Question: Occasionally in firebug I'm unable to drill down into a variable expression when stepping through javascript code. Sometimes it's flukey behavior and I'll refresh the page and the next time through I am able to drill down. However with some variables I'm never able to. I'll give an example:
I'm using the google visualization api and I have the following code:
'''
var row = tableChart1.getSelection();
var test5 = queryWrapper1;
var dt = test5.currentDataTable;
var dv = test5.currentDataView;
var x = dv.getViewRowIndex(row[0].row);
var y = dt.getRowProperties(row[0].row);
alert(test5.currentDataTable.getRowProperty(row[0].row,"ticker"));
'''
The variable that I'm not able to drill down into is y. Here's the documentation for getRowProperties() (here's the link <URL>:
> Returns: Object Returns a map of all properties for the specified row. Note that the
properties object is returned by reference, so changing values in the
retrieved object changes them in the DataTable.
Any explanation as to why firebug won't let me examine the properties of the returned object would be much appreciated. Thanks.
Update: I'm using firebug 1.7.3.
Also here's a screen shot of what I'm seeing:
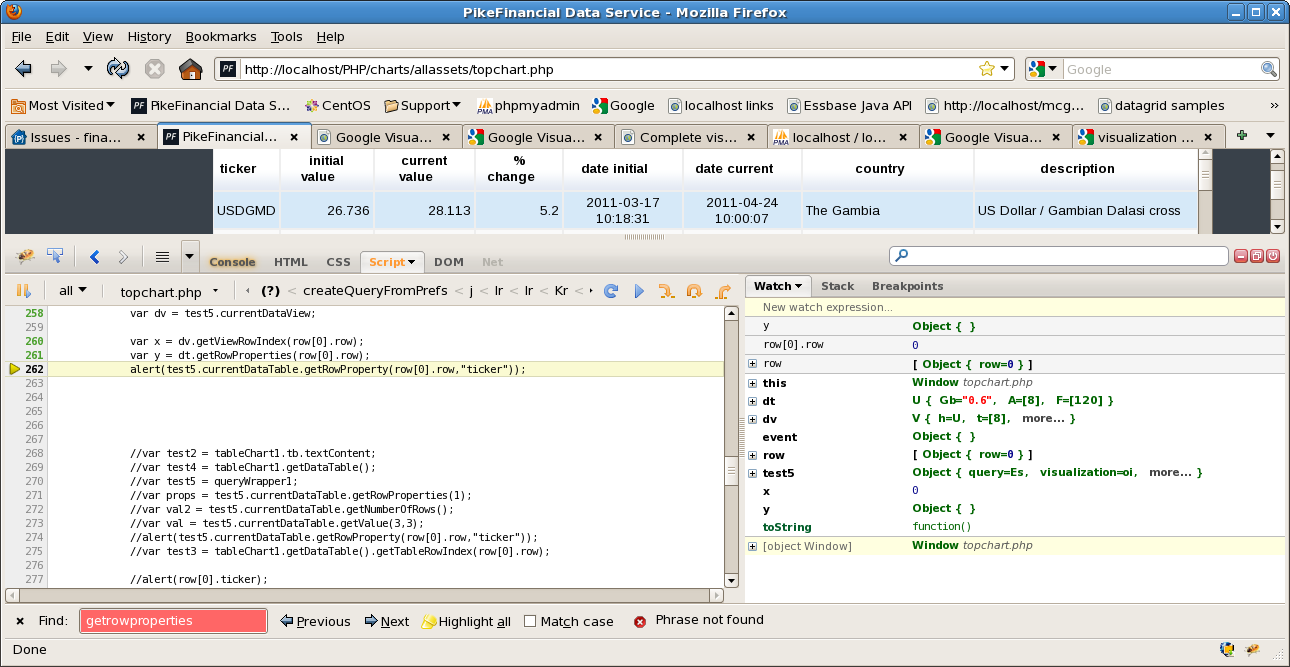
Answer: I tried testing it a bit with some example code from Google. It's not an issue with Firebug. The 'object' that gets returned from your call to 'dt.getRowProperties(row<URL> mentions that 'null' is returned if no such property exists. It seems that an empty object is returned for the related function 'getRowProperties', if there are no properties.
The properties of a row, column, or cell are used by some visualizations to change their behavior, as <URL>. You have to explicitly set these properties with the relevant functions.
If you want to test it out, to prove that it isn't Firebug, change the code like so:
'''
var row = tableChart1.getSelection();
var test5 = queryWrapper1;
var dt = test5.currentDataTable;
var dv = test5.currentDataView;
var x = dv.getViewRowIndex(row[0].row);
// Add this bit
dt.setRowProperty(row[0].row, 'foo', 'bar');
var y = dt.getRowProperties(row[0].row);
alert(test5.currentDataTable.getRowProperty(row[0].row,"ticker"));
'''